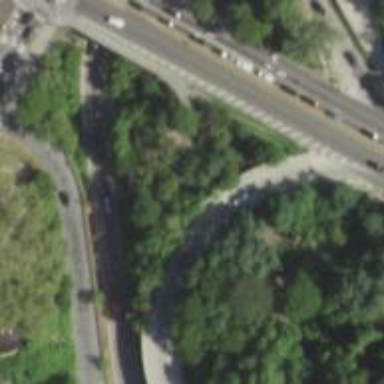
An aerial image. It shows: Cutline footway.